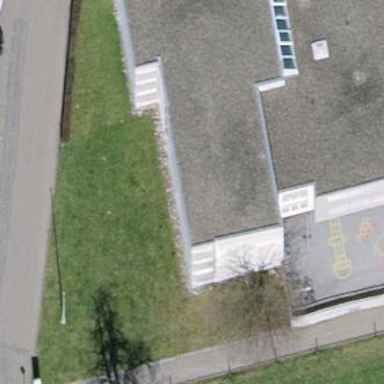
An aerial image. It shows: School building.